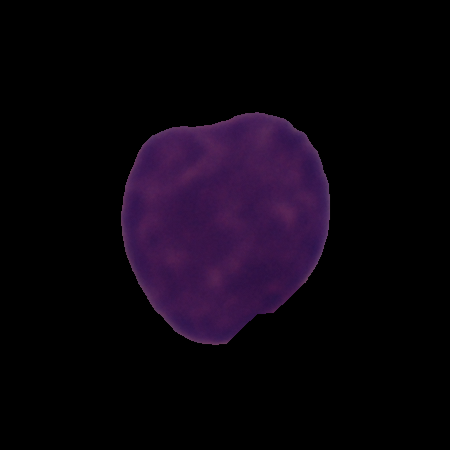
Label: cancer